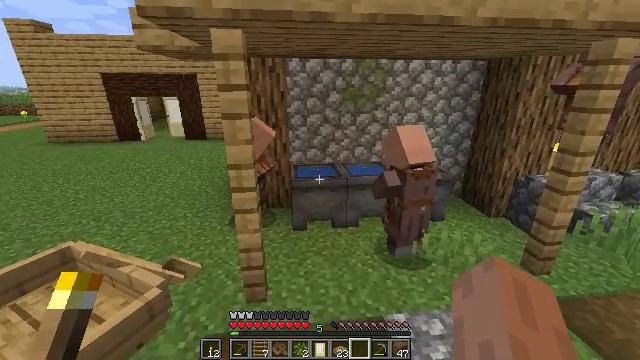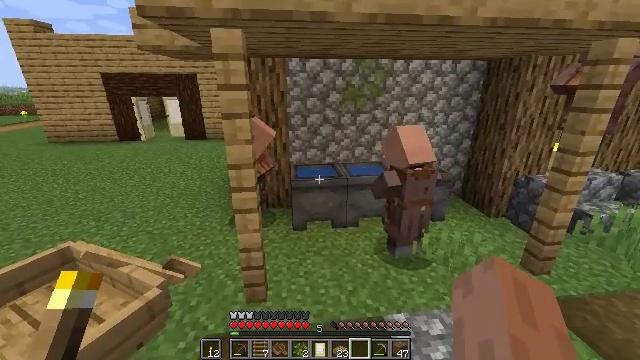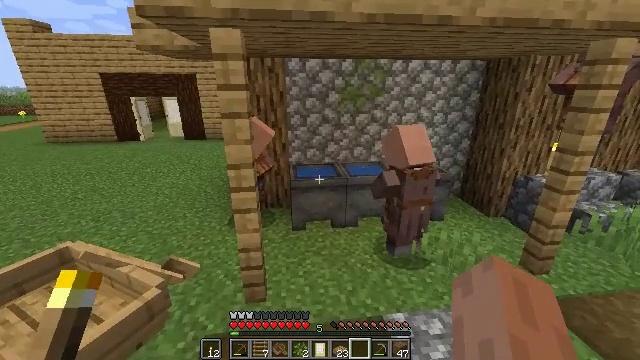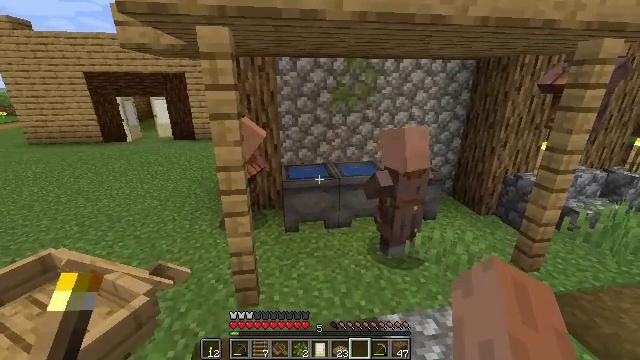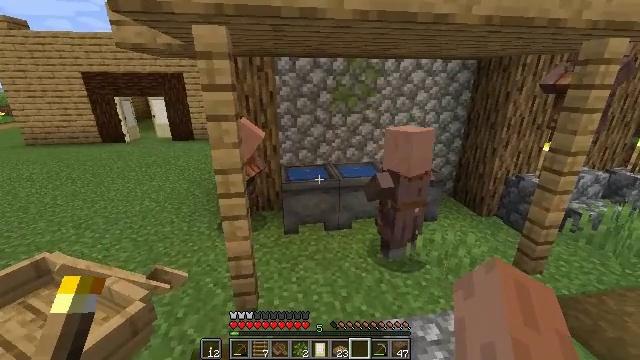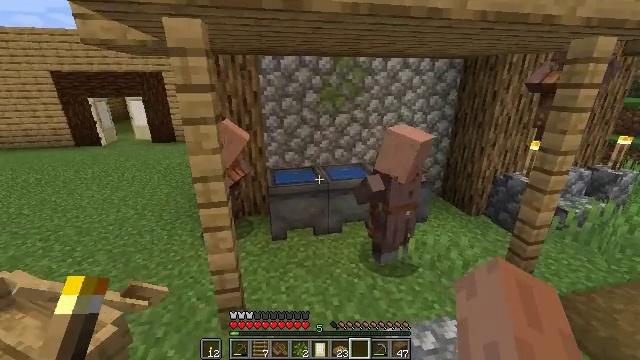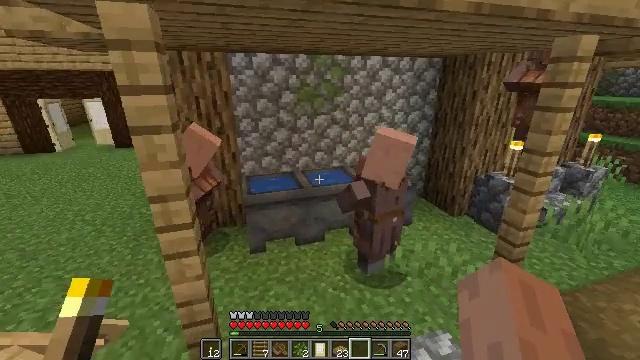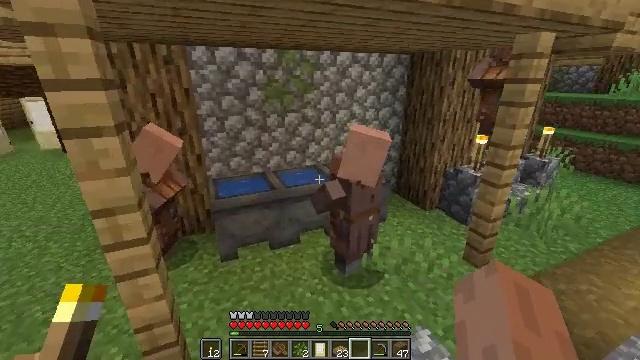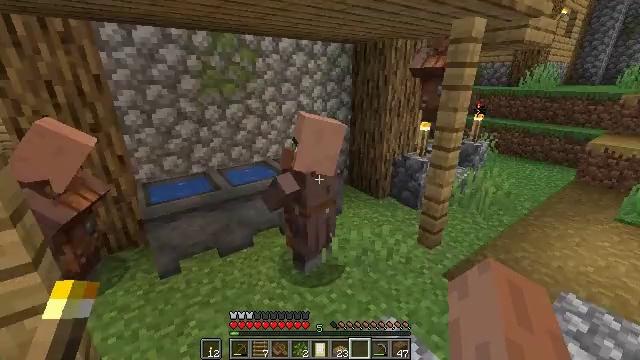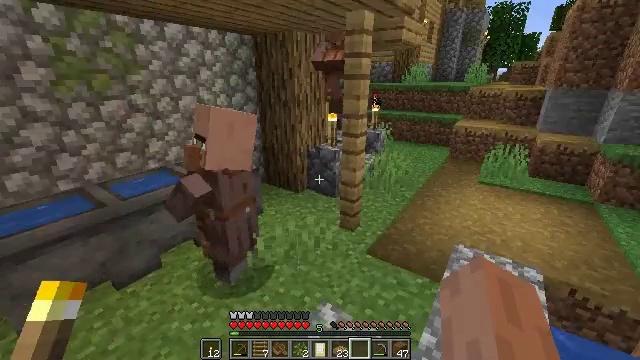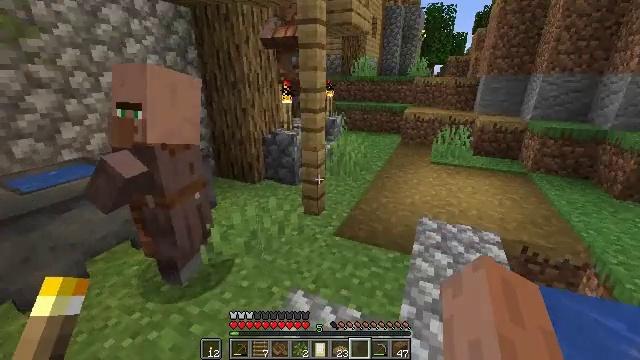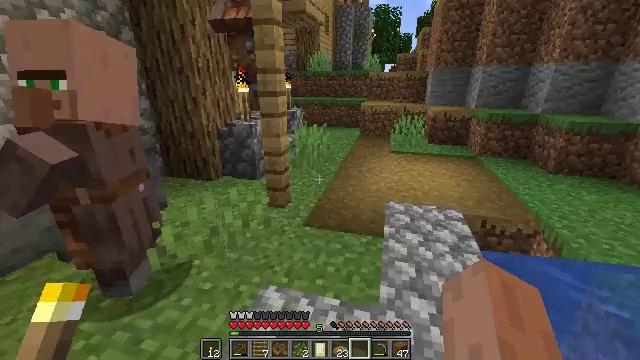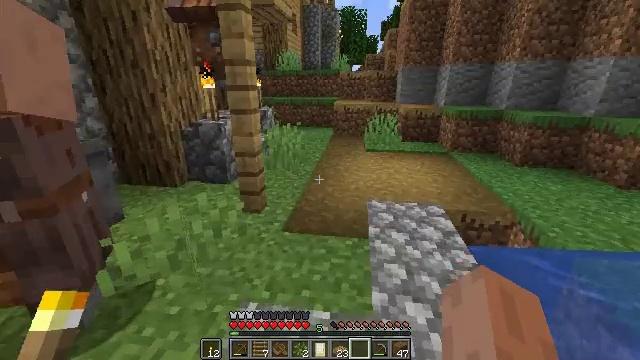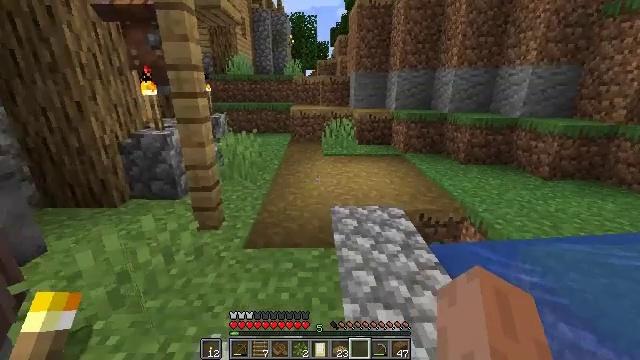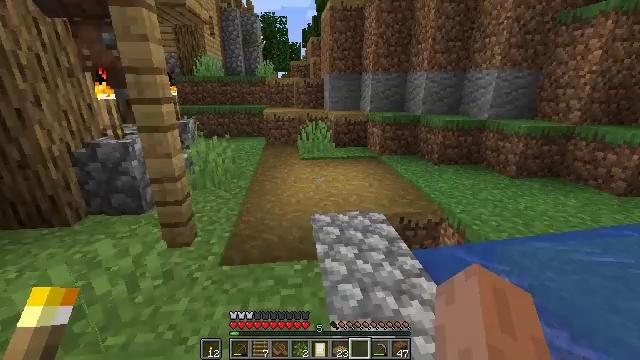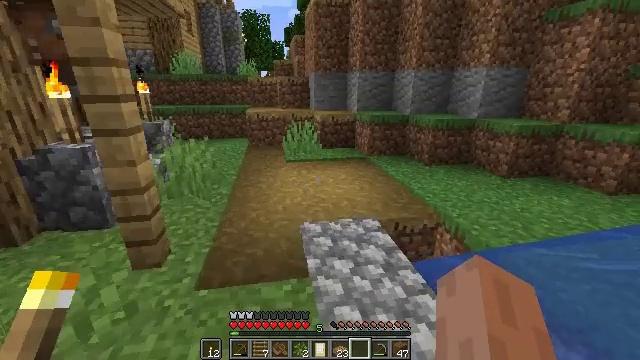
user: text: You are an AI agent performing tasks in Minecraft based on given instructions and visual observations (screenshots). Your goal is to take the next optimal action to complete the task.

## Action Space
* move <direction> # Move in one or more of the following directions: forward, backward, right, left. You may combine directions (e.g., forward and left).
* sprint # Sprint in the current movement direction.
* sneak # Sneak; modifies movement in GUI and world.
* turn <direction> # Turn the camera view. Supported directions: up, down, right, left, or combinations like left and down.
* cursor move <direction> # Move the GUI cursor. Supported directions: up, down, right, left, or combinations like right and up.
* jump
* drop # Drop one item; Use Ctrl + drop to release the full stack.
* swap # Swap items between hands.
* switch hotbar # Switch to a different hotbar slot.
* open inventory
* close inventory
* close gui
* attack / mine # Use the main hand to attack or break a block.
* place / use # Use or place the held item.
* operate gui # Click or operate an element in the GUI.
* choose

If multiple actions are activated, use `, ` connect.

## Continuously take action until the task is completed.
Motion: motion action
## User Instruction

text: Attack the cauldron to retrieve it.
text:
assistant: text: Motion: no_op
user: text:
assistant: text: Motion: no_op
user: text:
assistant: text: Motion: move forward, turn right
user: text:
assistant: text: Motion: move forward
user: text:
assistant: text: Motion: move forward, turn right
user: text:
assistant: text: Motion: move forward, turn right
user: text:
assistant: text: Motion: move forward, turn right
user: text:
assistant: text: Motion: move forward, turn right
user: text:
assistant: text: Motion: move forward, turn right
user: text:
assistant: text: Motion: move forward, turn right
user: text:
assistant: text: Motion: move forward, turn right
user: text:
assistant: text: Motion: move forward, turn right
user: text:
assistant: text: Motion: move forward, turn right
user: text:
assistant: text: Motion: move forward, turn right
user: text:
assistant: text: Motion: move forward, turn right
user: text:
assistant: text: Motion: move forward
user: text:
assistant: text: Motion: move forward
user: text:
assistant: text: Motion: move forward
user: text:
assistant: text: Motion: move forward
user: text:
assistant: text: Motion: move forward
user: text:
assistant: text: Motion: move forward
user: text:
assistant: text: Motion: move forward
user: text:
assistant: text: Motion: move forward
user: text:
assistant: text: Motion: move forward
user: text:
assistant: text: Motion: move forward, turn left
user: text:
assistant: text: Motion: move forward, turn left
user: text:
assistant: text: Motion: move forward, turn left and up
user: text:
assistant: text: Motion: move forward, turn left
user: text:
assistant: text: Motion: move forward, turn left
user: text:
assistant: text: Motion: move forward, turn left